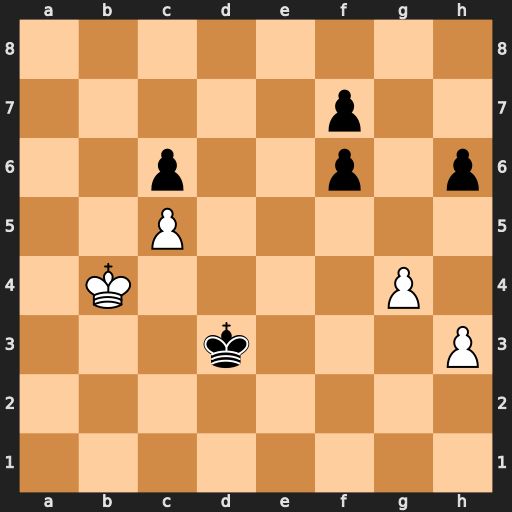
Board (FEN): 8/5p2/2p2p1p/2P5/1K4P1/3k3P/8/8
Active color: w
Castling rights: -
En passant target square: -
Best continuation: Ka5 Ke4 Kb6 f5 gxf5 Kxf5 Kxc6